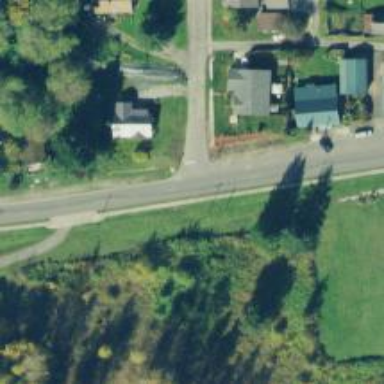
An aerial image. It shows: Footway with mix of grass and remnants of old sidewalk.